Question: How to make text align like this, even if the window size changes?

Basically all the text bellow the red text must align perfectly with the red text
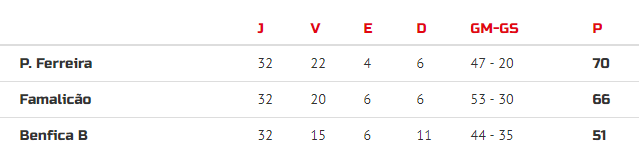
Answer: If you have the luxury of being able to use grid, then sub-grid is designed exactly for this use case. If not, I would recommend using a table. The data looks rather 'tabular' and it's a good use of table.
For a quick conceptual understanding of Subgrid, I refer you to this post: <URL>